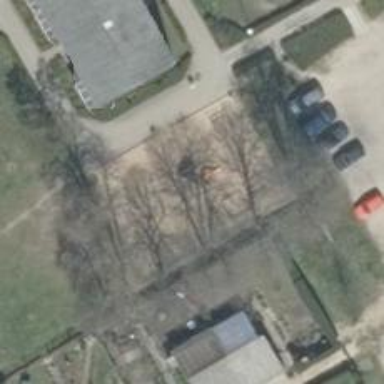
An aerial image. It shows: Playground area for leisure activities on the land.